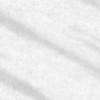
Label: change